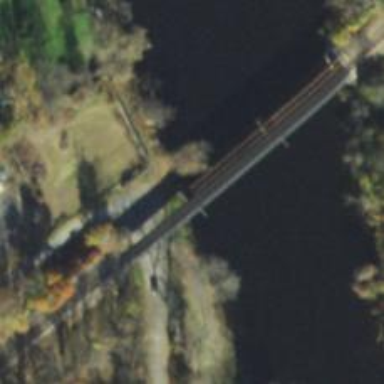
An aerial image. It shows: Abandoned railway bridge.